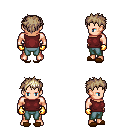
a pixel art fantasy rpg character, male body template, human, light skin, maroon sleeveless shirt, teal pants, white blonde bedhead hairstyle, gold gloves, brown slippers, four views (front, back, left, right), 2x2 character sprite sheet, small pixel art, hard edges, no anti-aliasing